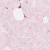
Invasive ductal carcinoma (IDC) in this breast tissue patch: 0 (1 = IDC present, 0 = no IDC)